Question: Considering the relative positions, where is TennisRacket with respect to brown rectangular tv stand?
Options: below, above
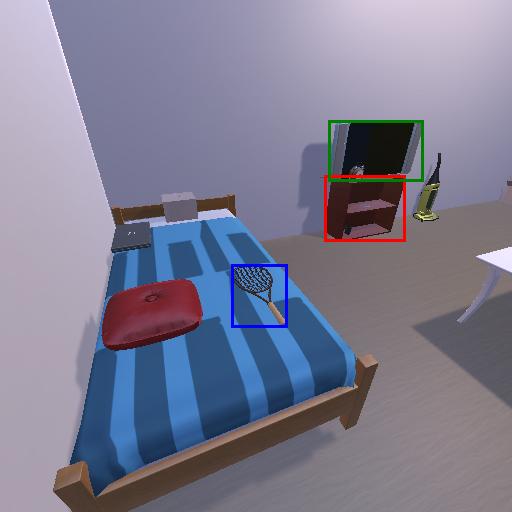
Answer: below